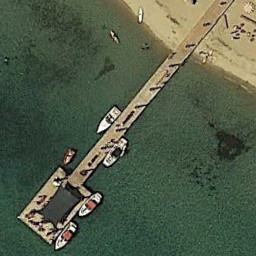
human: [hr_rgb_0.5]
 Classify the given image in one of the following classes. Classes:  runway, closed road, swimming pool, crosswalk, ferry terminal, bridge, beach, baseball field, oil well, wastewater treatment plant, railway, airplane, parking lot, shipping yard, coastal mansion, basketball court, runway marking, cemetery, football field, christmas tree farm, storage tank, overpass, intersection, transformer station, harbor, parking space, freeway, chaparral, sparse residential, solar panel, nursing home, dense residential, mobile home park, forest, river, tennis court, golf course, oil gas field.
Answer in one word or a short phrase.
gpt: ferry terminal